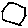
Label: hexagon